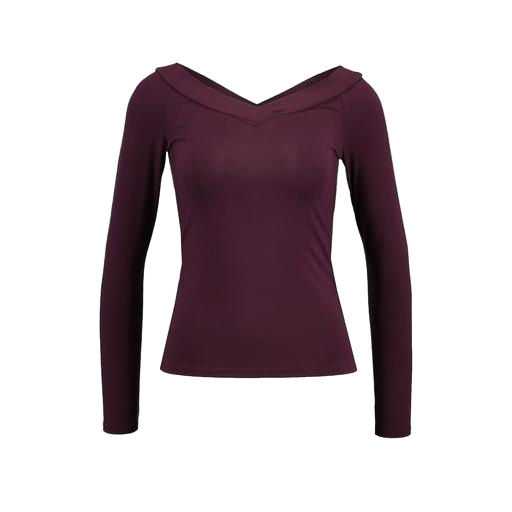
long-sleeve top, her longsleeve top, purple long-sleeve top, white background